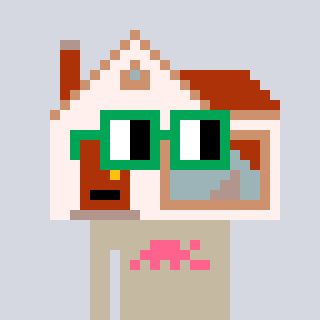
a pixel art character with square green glasses, a house-shaped head and a bege-colored body on a cool background